Interaction volume radius: 5 \u00c5
Interaction volume height: 30 \u00c5
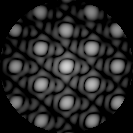
Disorder parameter: 0.02002